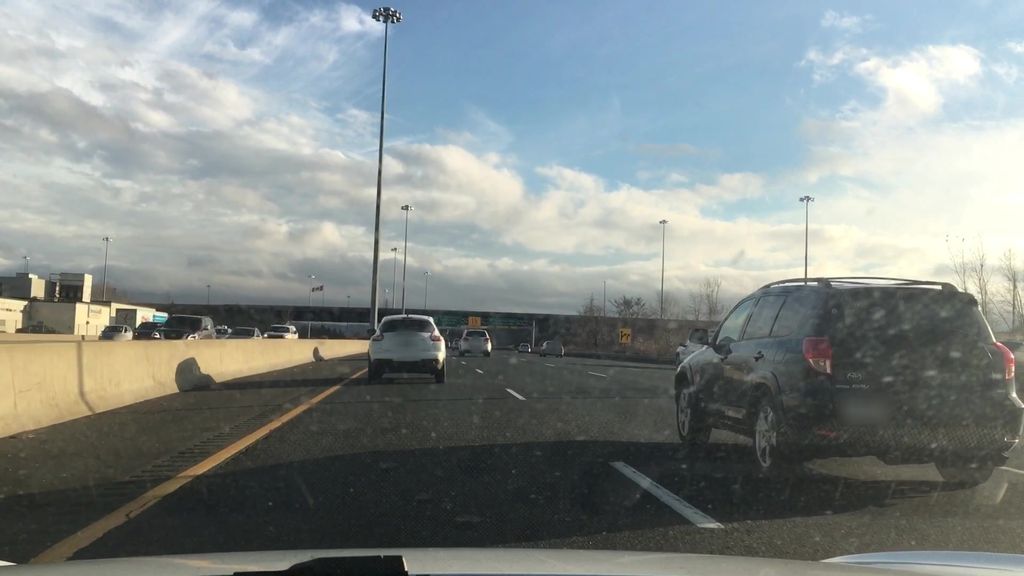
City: hamilton